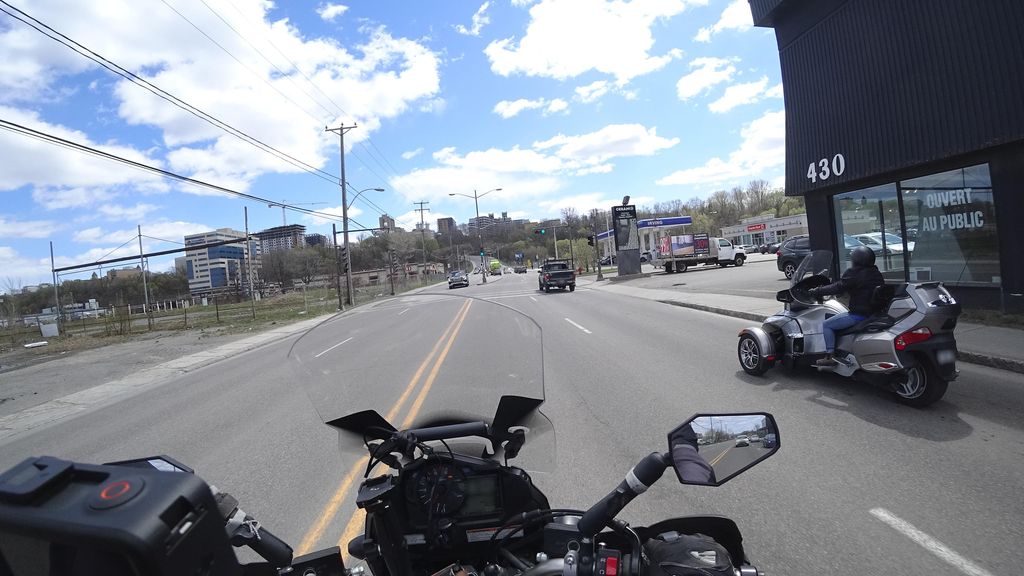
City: quebec_city